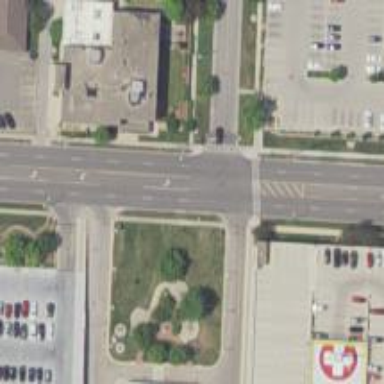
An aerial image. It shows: Solid stop line on the road marking.